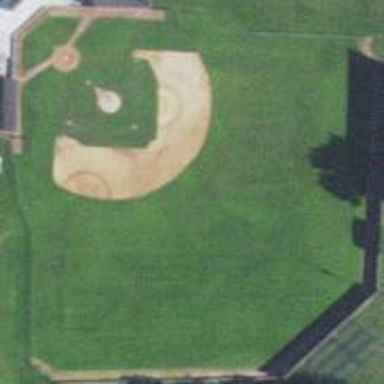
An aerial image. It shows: Baseball pitch for leisure land activities.